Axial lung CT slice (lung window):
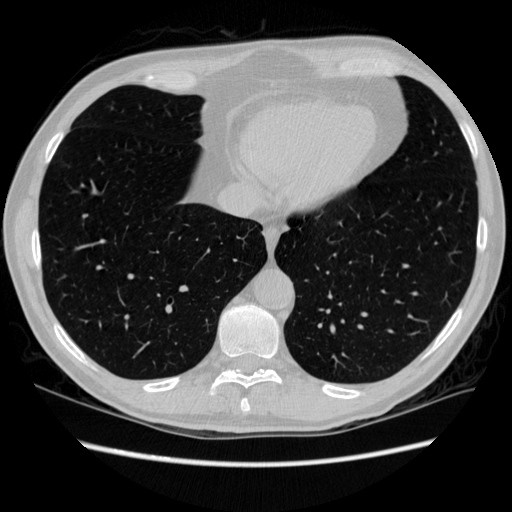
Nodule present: no